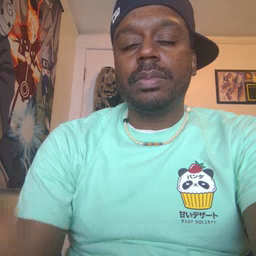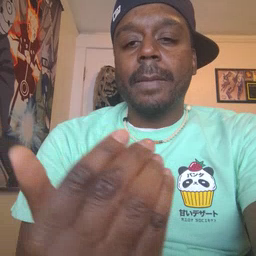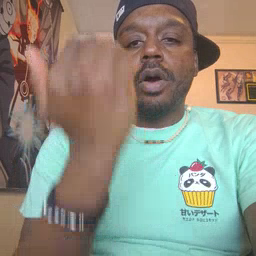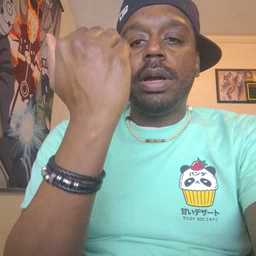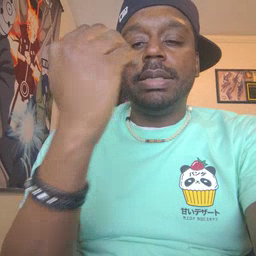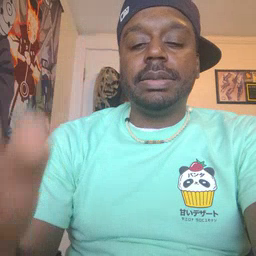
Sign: morning